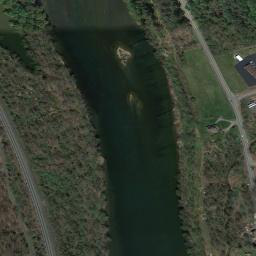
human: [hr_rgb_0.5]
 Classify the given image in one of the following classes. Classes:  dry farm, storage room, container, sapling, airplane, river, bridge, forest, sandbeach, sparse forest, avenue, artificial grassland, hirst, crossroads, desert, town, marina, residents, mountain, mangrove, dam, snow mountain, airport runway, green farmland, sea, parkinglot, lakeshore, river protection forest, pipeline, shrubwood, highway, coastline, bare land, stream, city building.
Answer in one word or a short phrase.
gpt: river